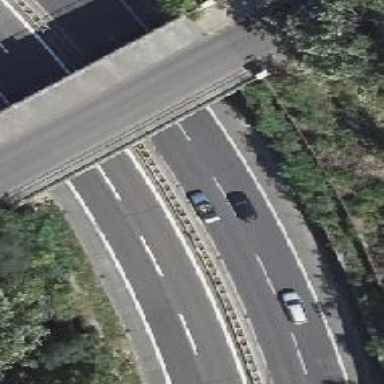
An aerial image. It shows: Bridge with beam structure.